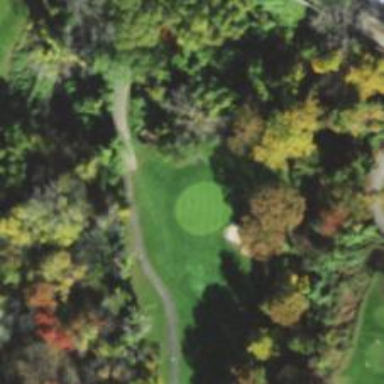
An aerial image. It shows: Golf hole.